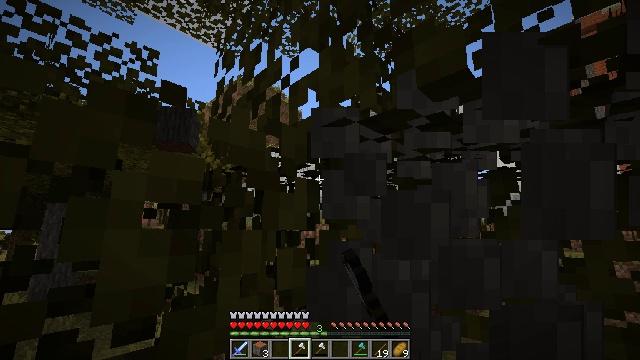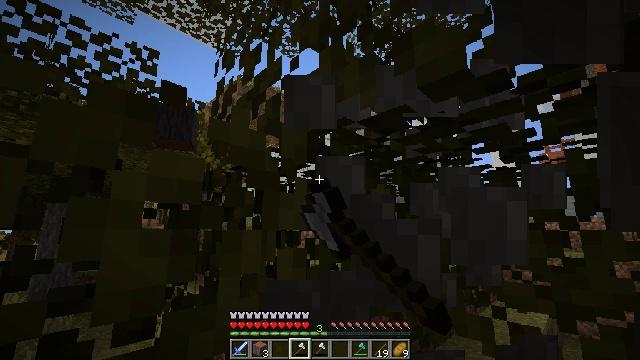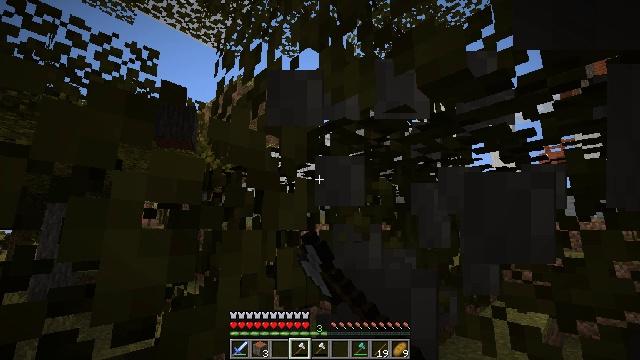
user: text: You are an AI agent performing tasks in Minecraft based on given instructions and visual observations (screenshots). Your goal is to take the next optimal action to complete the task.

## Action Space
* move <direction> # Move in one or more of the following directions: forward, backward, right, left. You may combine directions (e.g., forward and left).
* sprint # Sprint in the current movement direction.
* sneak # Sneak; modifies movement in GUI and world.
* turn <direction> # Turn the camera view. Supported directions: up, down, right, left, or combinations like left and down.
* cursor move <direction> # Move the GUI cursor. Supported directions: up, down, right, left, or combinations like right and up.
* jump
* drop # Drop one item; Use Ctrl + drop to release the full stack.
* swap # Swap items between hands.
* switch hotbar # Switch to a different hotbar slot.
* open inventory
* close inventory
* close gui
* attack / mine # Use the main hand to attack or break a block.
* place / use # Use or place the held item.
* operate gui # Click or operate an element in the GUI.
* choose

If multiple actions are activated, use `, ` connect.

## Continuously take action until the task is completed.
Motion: motion action
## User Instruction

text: Mine acacia log from the tree's trunk.
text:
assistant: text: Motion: attack / mine
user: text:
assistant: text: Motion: attack / mine
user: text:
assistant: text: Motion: attack / mine